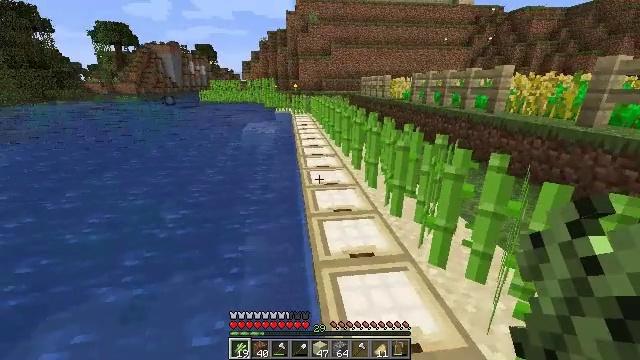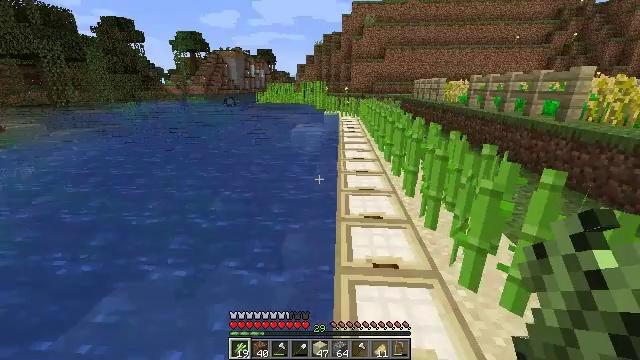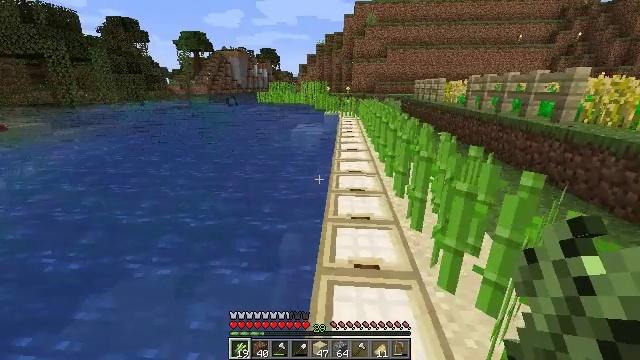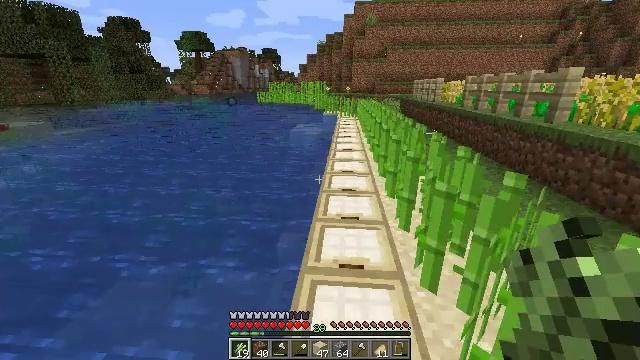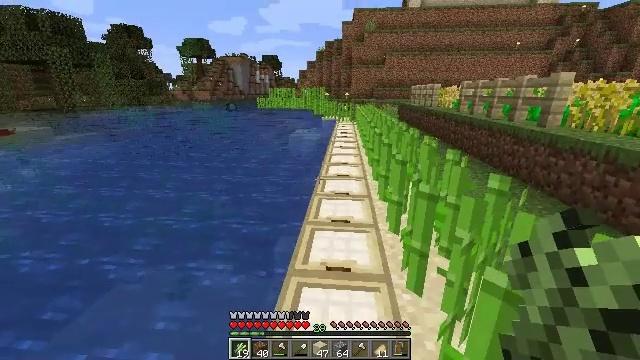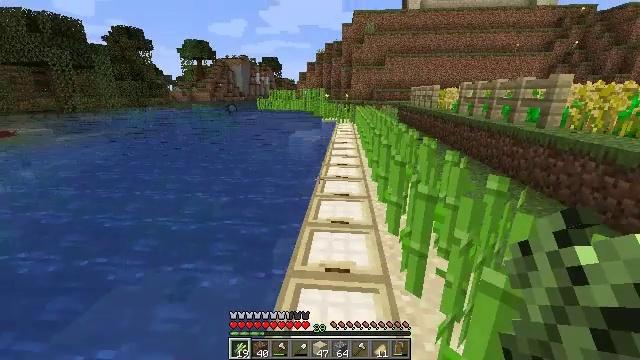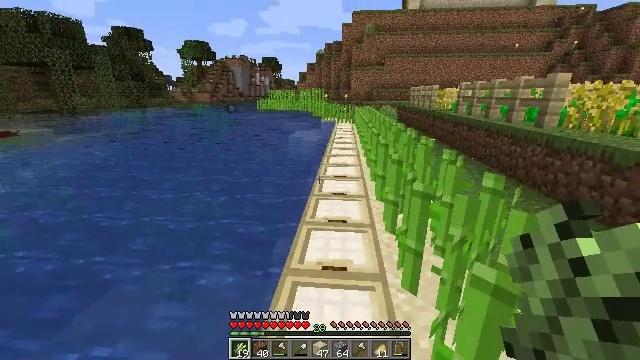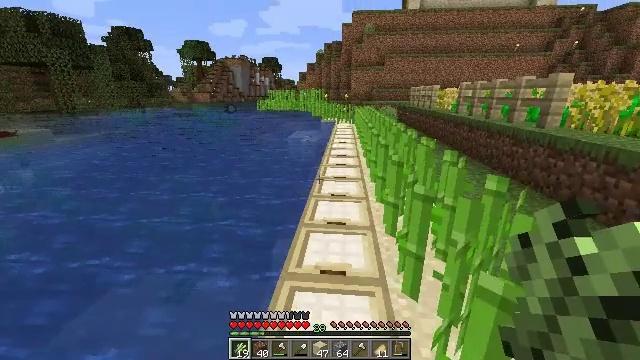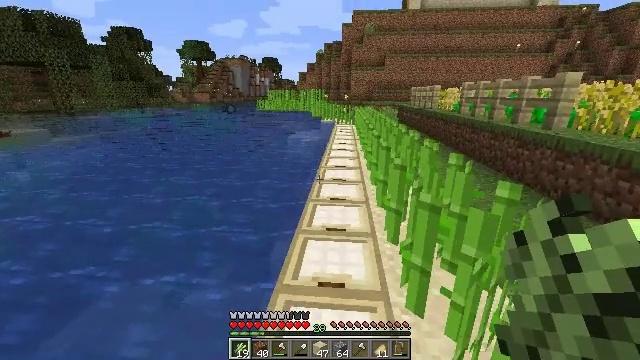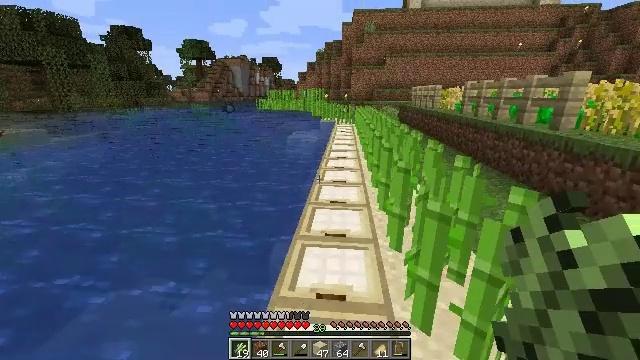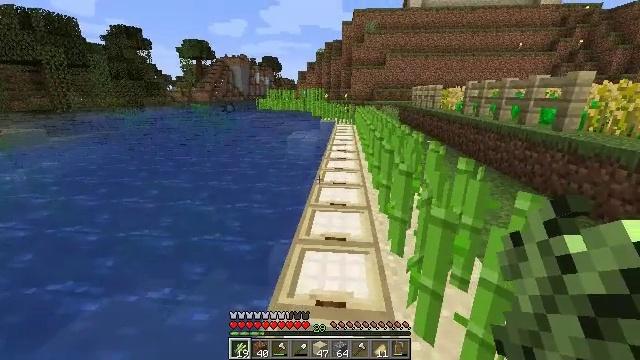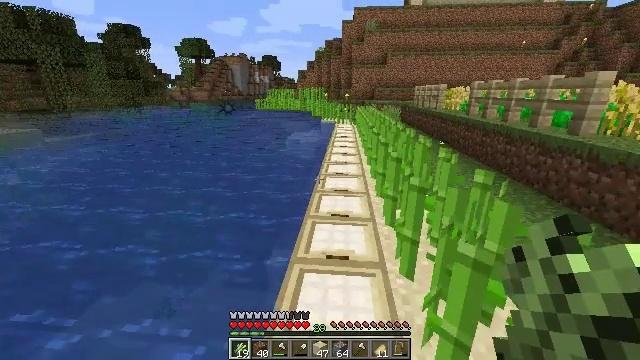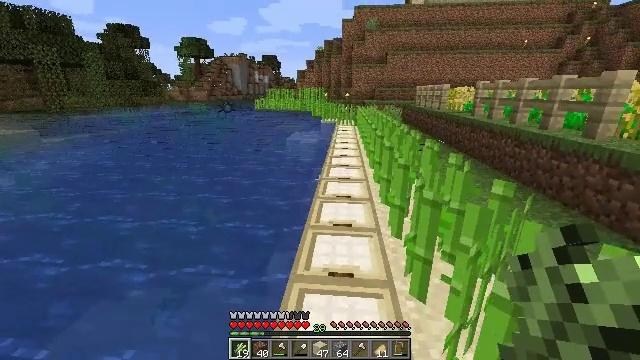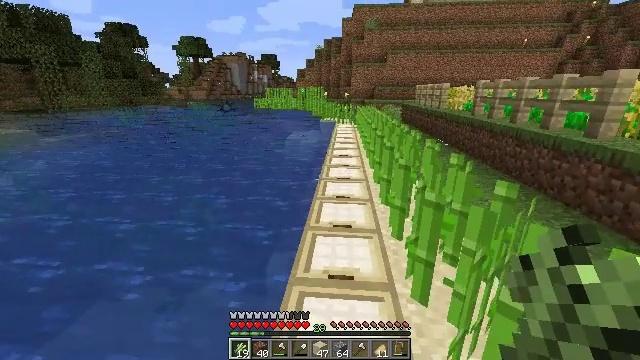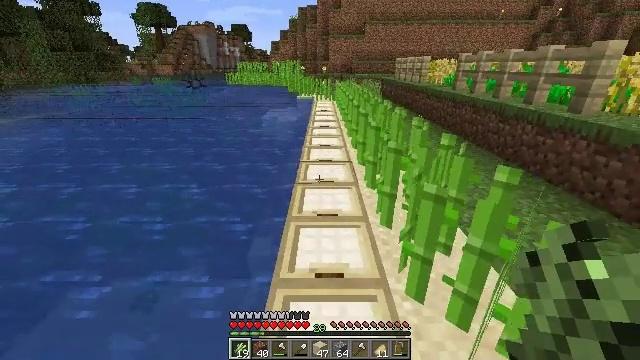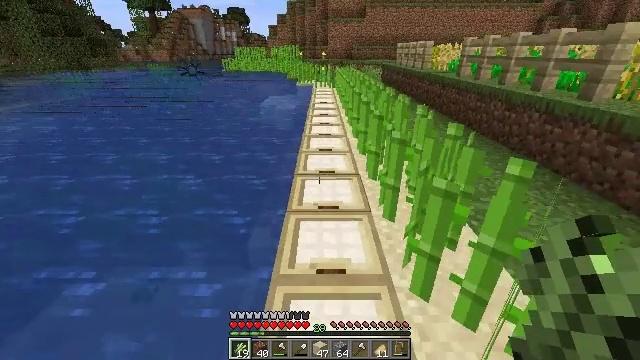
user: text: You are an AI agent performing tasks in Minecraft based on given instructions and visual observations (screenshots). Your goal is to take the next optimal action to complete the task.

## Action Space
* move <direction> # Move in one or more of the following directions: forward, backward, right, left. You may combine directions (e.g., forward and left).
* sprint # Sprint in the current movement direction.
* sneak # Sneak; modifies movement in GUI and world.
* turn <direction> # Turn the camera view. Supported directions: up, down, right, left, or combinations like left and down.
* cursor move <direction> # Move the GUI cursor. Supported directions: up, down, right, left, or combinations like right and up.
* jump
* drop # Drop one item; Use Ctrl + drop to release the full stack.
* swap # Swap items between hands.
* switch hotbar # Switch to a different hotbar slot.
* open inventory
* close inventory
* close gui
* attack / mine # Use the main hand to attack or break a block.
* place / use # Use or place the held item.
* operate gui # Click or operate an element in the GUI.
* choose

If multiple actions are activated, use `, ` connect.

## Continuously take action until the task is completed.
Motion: motion action
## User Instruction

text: Turn sandstone into a sandstone slab.
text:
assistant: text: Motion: move right, turn left
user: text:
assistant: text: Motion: move right
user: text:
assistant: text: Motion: no_op
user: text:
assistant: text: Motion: turn up
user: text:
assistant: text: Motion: no_op
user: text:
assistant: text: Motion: no_op
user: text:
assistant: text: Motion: move forward
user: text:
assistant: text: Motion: move forward
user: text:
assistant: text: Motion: move forward
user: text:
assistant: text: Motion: move forward
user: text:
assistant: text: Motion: move forward
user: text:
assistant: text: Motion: move forward
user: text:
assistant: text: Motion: move forward
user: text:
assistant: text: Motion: move forward, turn right and down
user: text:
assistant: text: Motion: move forward, turn down
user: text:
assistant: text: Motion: turn down
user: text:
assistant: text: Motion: turn down
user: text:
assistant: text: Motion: turn right and down
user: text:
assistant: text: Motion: turn down
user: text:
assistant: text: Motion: turn left and down
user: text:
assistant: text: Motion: turn left and down
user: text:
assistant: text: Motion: turn left and down
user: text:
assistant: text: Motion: sneak, turn down
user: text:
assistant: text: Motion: move left, sneak, turn down
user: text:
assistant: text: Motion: move left, sneak, turn down
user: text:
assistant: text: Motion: move left, sneak
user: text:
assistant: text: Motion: move left, sneak
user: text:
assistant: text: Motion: move left, sneak
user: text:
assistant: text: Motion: move left, sneak
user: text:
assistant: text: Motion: move left, sneak, turn right